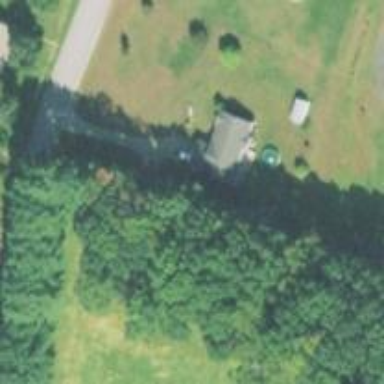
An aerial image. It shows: Residential driveway.